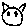
Label: cat